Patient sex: M
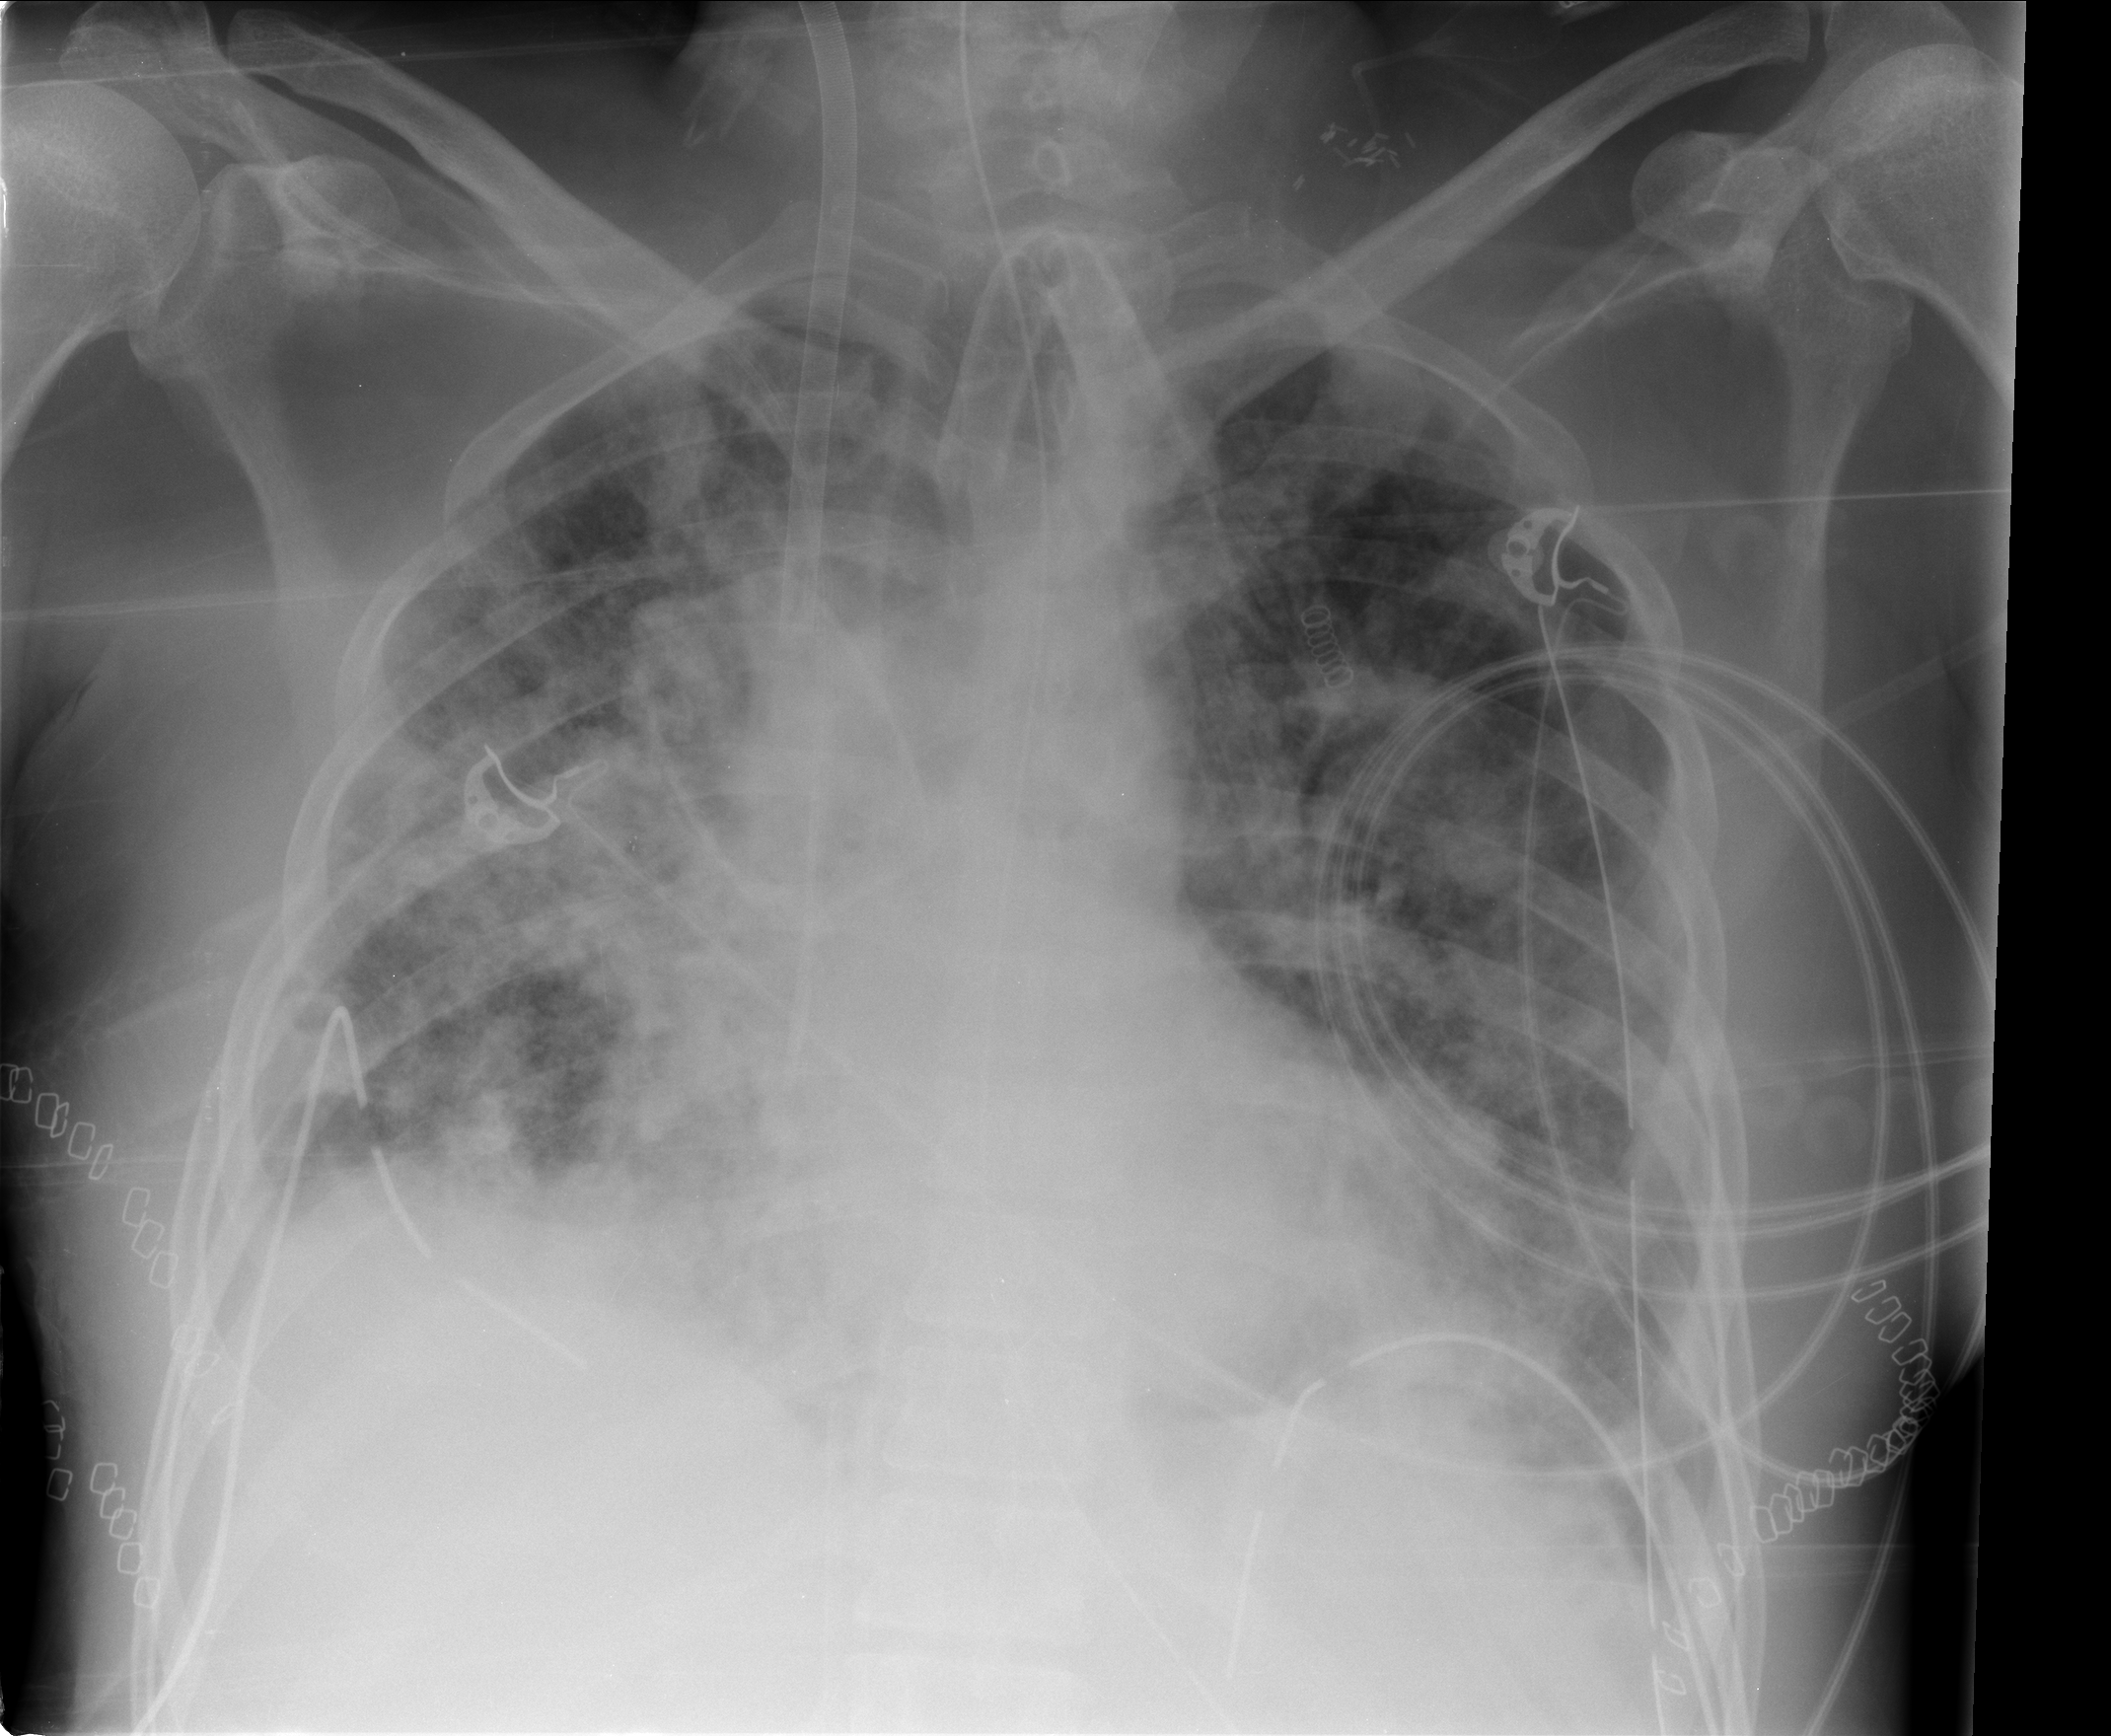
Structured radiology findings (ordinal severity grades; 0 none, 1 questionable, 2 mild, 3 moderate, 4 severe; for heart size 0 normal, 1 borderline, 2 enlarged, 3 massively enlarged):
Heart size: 1
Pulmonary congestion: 2
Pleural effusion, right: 0
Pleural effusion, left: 0
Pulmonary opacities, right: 3
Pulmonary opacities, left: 3
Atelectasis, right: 2
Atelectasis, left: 2